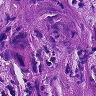
Metastatic tissue present: yes